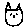
Label: cat